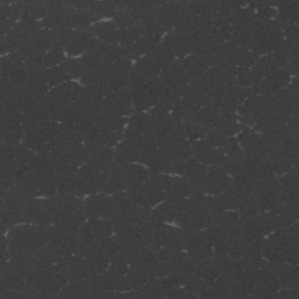
Label: frost